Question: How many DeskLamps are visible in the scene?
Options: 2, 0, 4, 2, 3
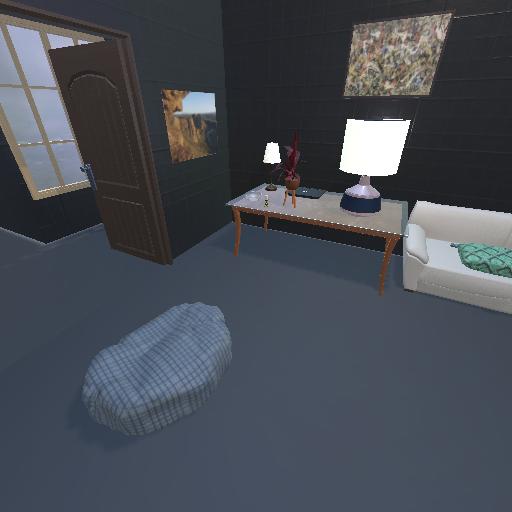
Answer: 2